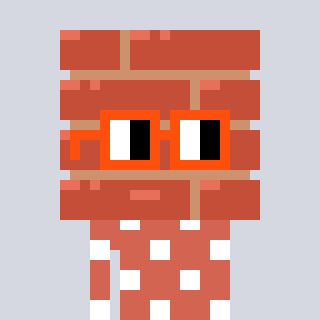
a pixel art character with square orange glasses, a wall-shaped head and a peachy-colored body on a cool background